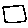
Label: square